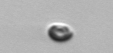
Label: nanoplankton_mix